Question: I'm sure this question has inevitably been asked and answered but despite a couple of days of searching I haven't been able to come up with a solution.
In excel (2010) I have a section of data referring to test results. The data looks roughly like this:

Each run inserts a new line at the top (row 2) with the latest results. From this I am trying to produce a chart that shows only the results from the last 7 runs, so the data in B1:E8. I can do by either direct reference, named range or converting to a table. The problem with the first two methods are that when I insert a new line under the headers the range then splits so that I have B1:E1 and B3:E9. The table method is slightly better in that it includes the newly inserted row but keeps the range set to the same bottom row (so it ends up referencing 8 rows of data).
Am i missing something obvious here? I'd prefer the data to be listed like this with the newest on the top, but I'm sure I can change it so the newest is at the bottom if anyone has a good idea!
Thanks in advance!
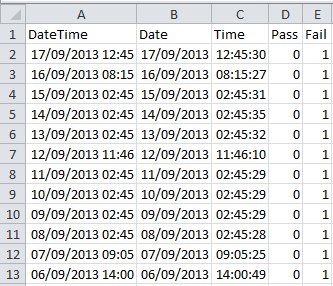
Answer: You can use INDIRECT formula on another worksheet to capture part of your table from Sheet1, like this:
'''
=INDIRECT("Sheet1!B1:E8")
'''
And then specify that as your chart data range.
Just remember to use 'INDIRECT' as array formula:
1. Enter =INDIRECT("Sheet1!B1:E8") in Sheet2!B1 cell.
2. Select B1:E8 range.
3. Press F2 and then Ctrl-Shift-Enter to make it an array formula.